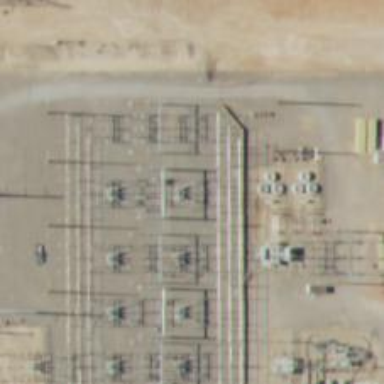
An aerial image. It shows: Switch used for power control.